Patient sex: M
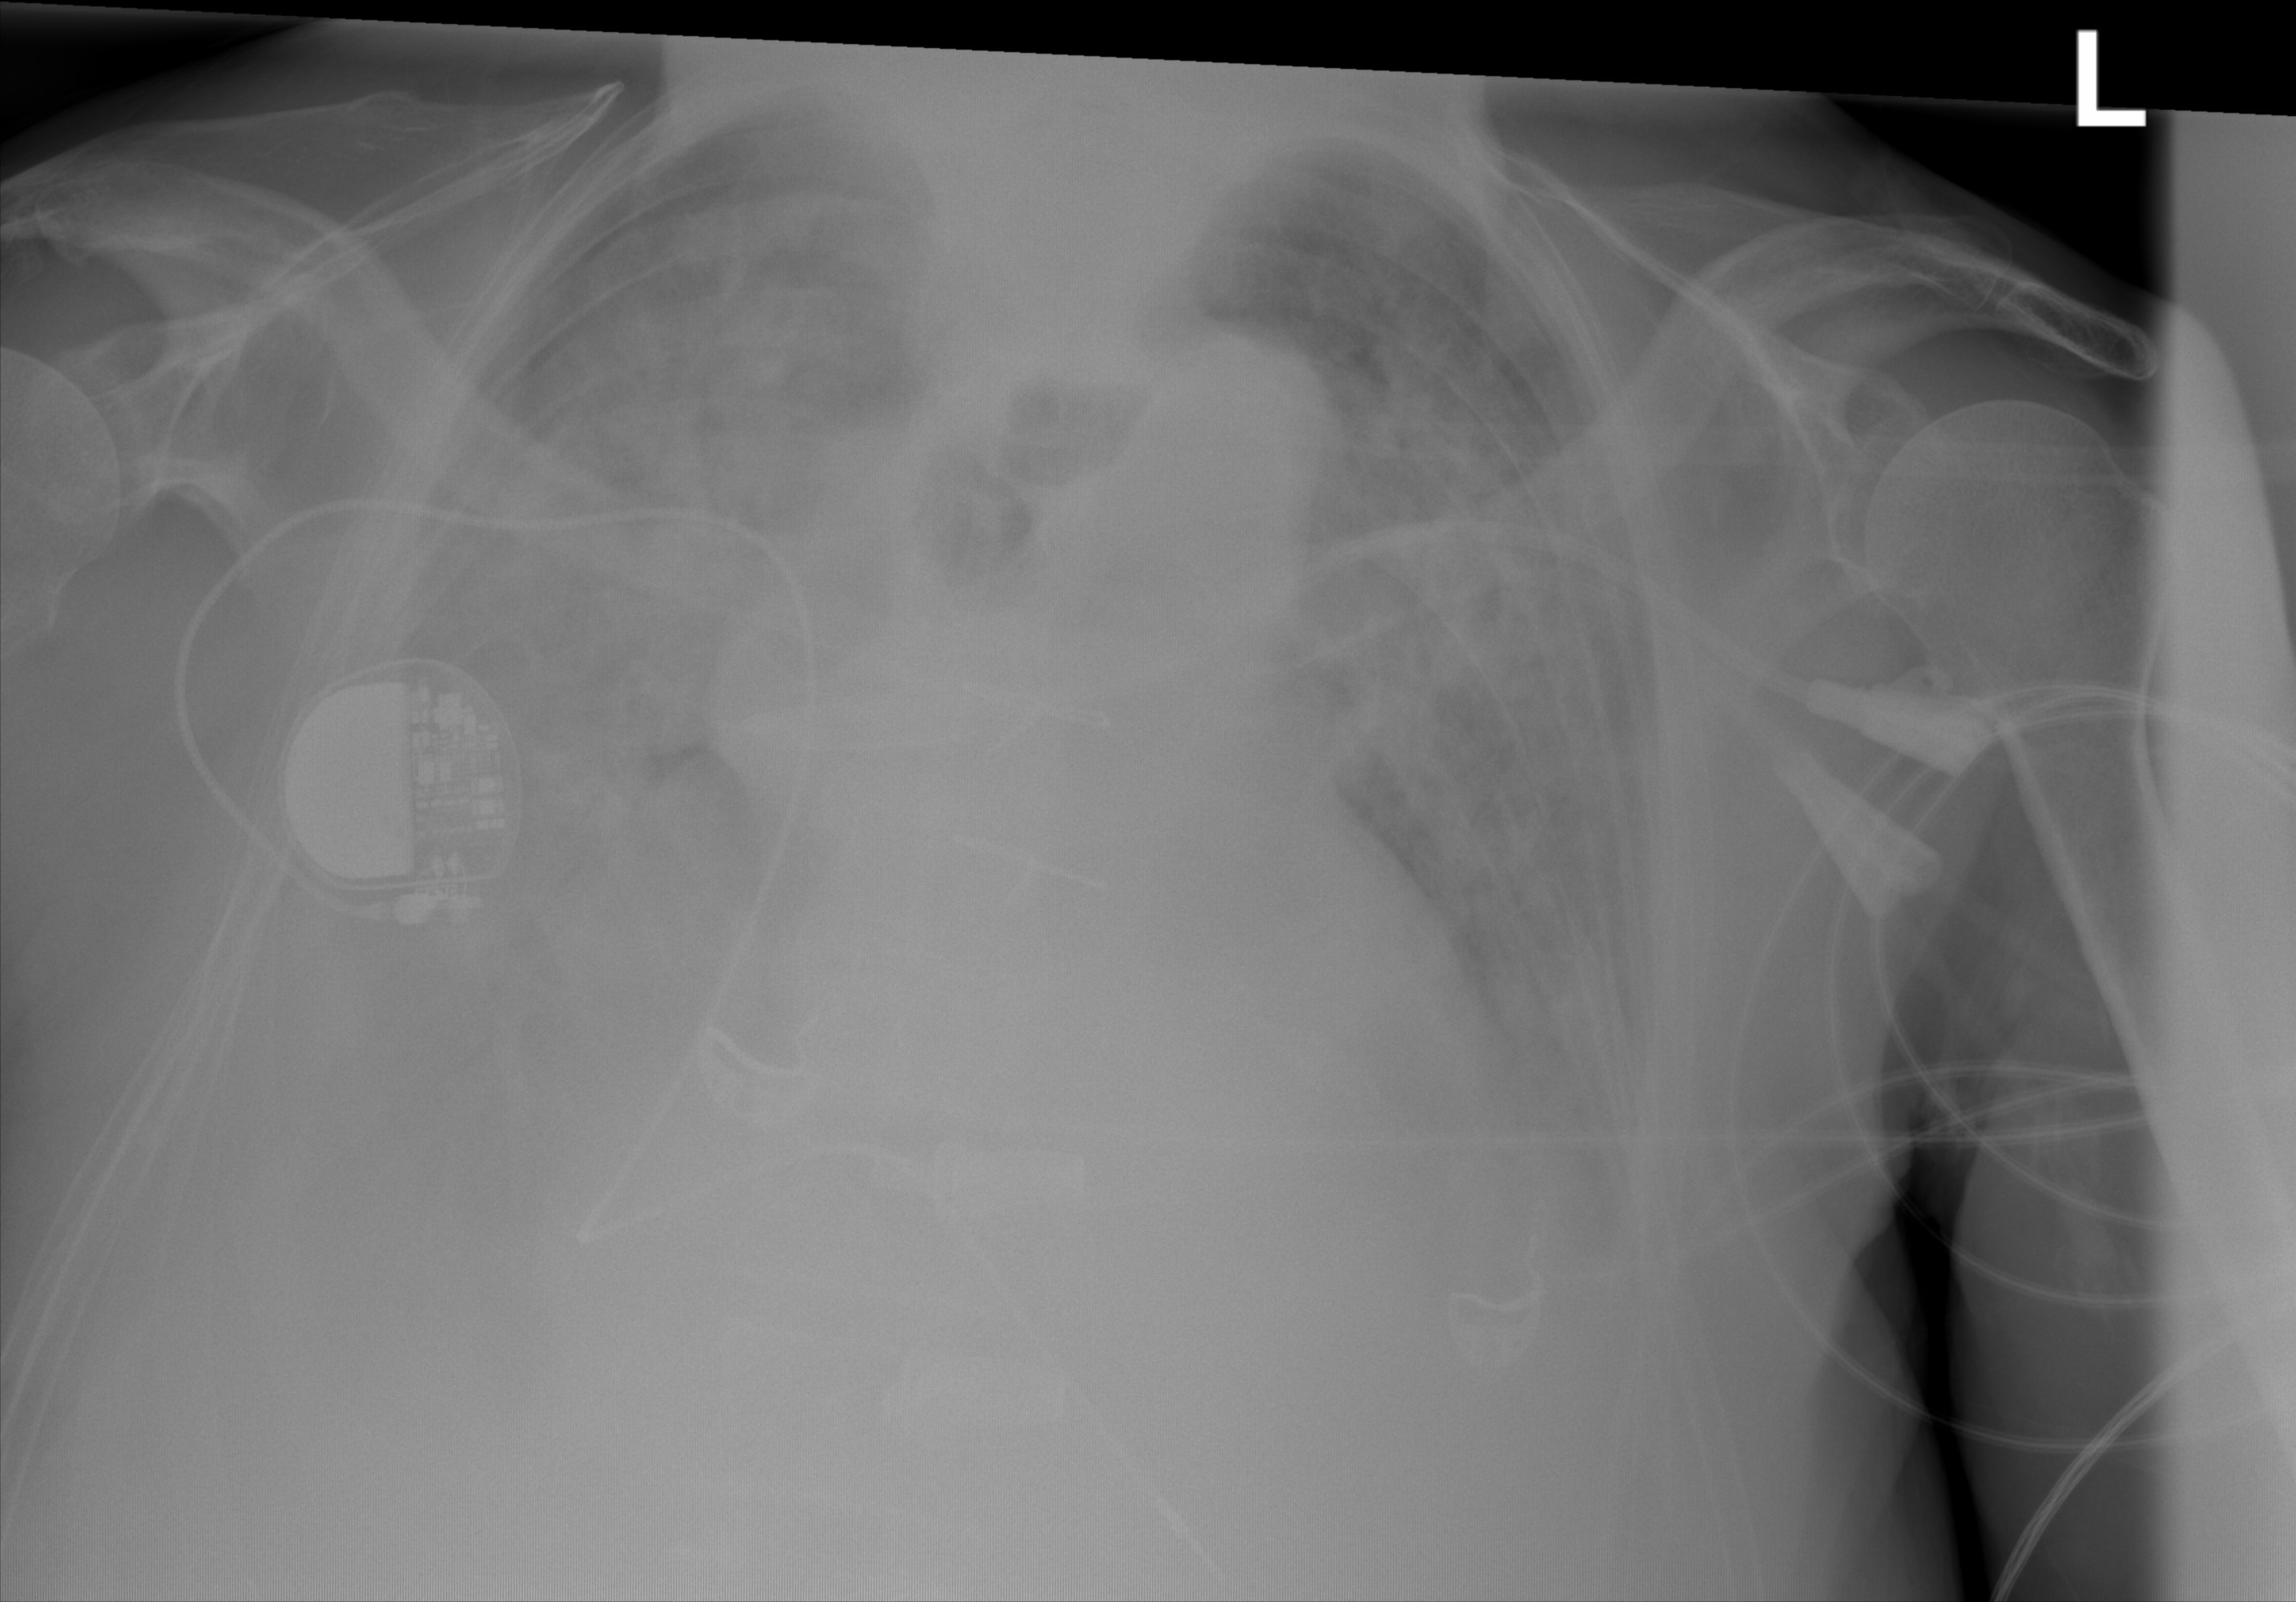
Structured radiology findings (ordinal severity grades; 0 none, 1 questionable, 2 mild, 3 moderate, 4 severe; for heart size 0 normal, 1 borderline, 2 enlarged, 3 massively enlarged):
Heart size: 3
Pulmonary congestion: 3
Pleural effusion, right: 3
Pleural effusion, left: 2
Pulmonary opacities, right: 3
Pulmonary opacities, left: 3
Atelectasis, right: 3
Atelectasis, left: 2